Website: bh-photo
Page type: review-order
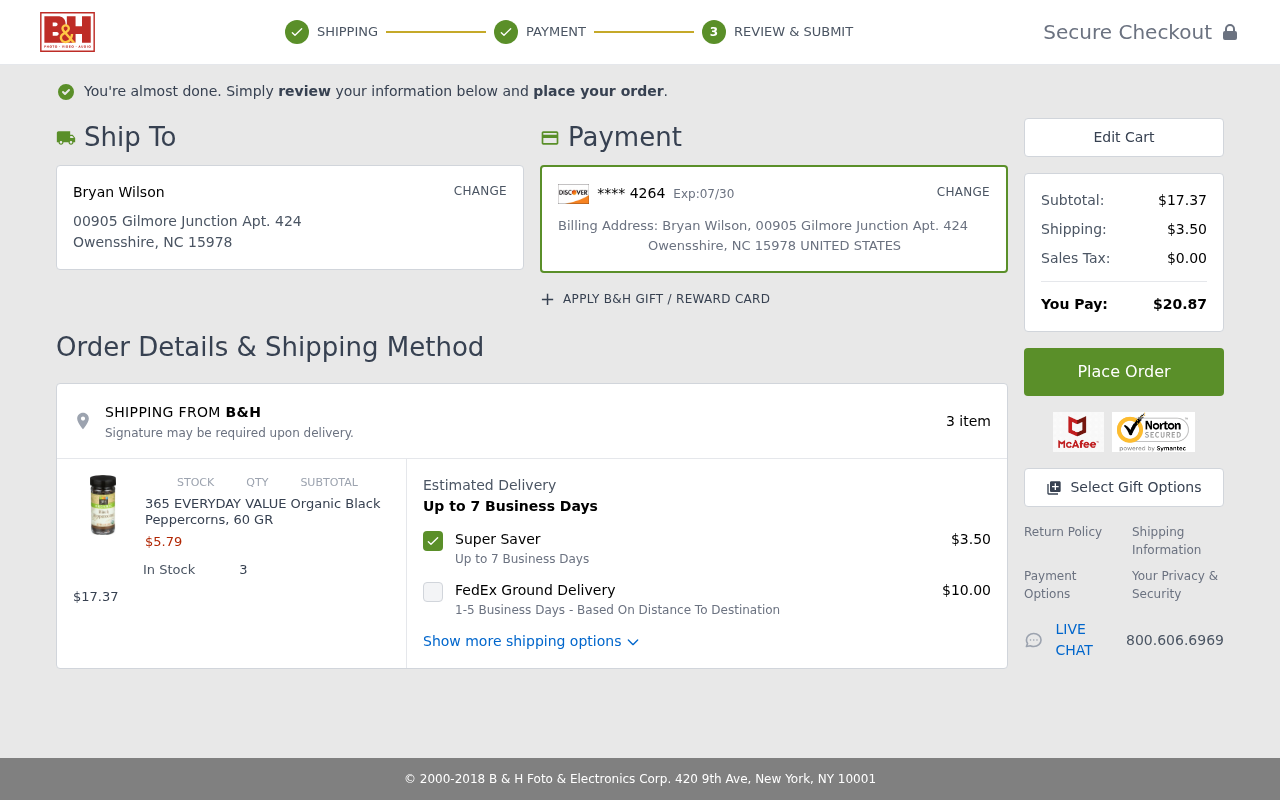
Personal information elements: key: PII_CARD_EXPIRY
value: Exp:07/30
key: PII_CARD_LAST4
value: **** 4264
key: PII_CITY_STATE_ZIP
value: Owensshire, NC 15978
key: PII_COUNTRY
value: UNITED STATES
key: PII_FULLNAME
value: Bryan Wilson
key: PII_FULLNAME2
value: Bryan Wilson
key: PII_STREET
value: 00905 Gilmore Junction Apt. 424
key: PII_CITY
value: Owensshire
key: PII_POSTCODE
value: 15978
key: PII_STATE_ABBR
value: NC
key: PII_POSTCODE_FULL
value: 15978
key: PII_CITY_STATE
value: Owensshire, NC
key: PII_POSTCODE_NUMERIC
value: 15978
Product elements: key: PRODUCT1_NAME
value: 365 EVERYDAY VALUE Organic Black Peppercorns, 60 GR
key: PRODUCT1_PRICE
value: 5.79
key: PRODUCT1_QUANTITY
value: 3
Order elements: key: ORDER_NUM_ITEMS
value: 3 item
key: ORDER_SUBTOTAL
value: $17.37
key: ORDER_SHIPPING_COST
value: $3.50
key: ORDER_SHIPPING_ALT
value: $10.00
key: ORDER_SUBTOTAL2
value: $17.37
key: ORDER_SHIPPING_COST2
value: $3.50
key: ORDER_TAX
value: $0.00
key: ORDER_TOTAL
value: $20.87